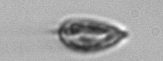
Label: Prorocentrum_triestinum